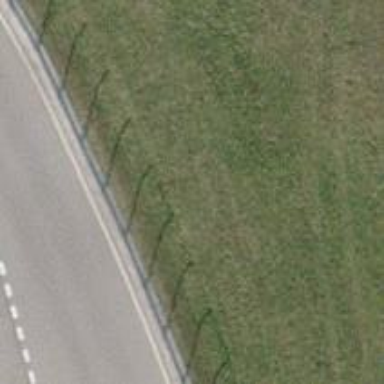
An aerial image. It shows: Path covered in grass.